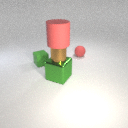
small green rubber cube to the left of large green metal cube